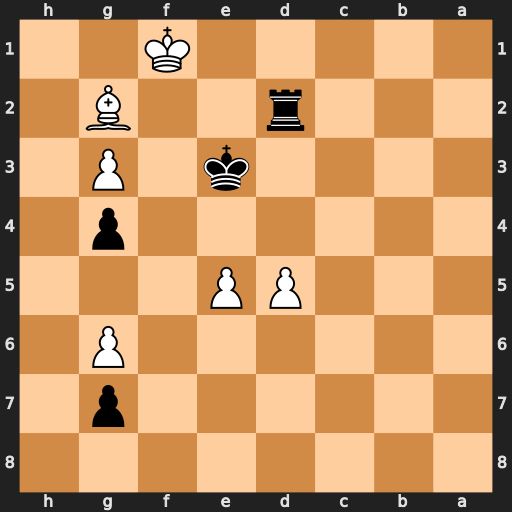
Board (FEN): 8/6p1/6P1/3PP3/6p1/4k1P1/3r2B1/5K2
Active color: b
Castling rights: -
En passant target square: -
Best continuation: Rd1#